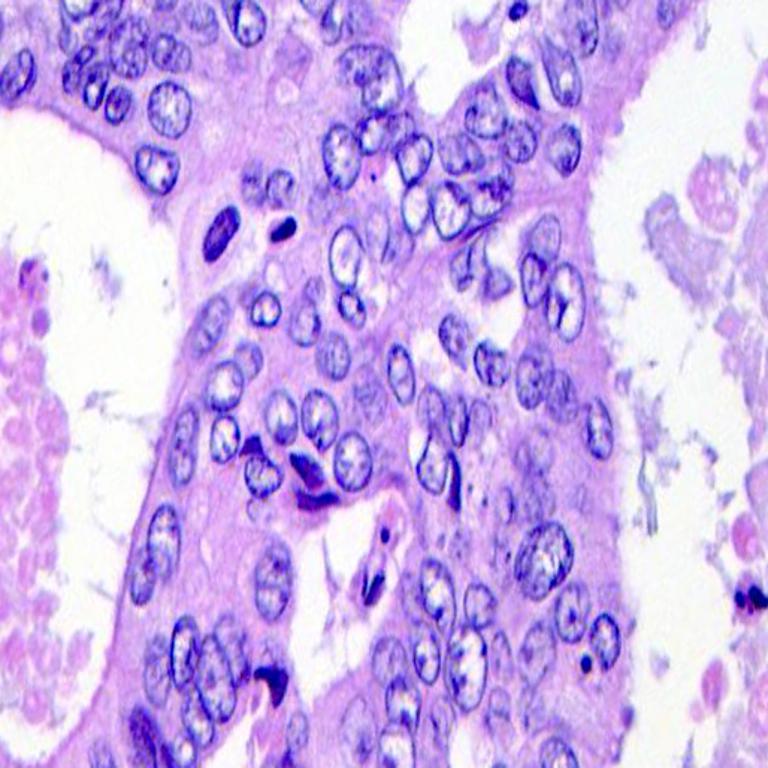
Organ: colon
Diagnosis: adenocarcinomas